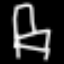
Label: chair